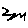
Label: zigzag